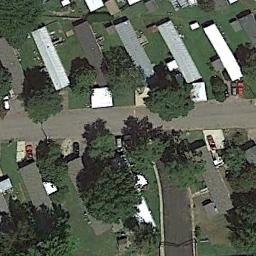
Label: residential